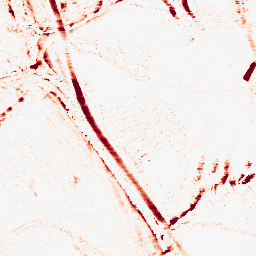
Category: morphological
Decomposition family: morphological_ellipse
Decomposition parameters: operation: opening
width: 5
height: 10
Upsampling method: quintic
Upsampling parameters: scale: 8
Upsampling scale: 8